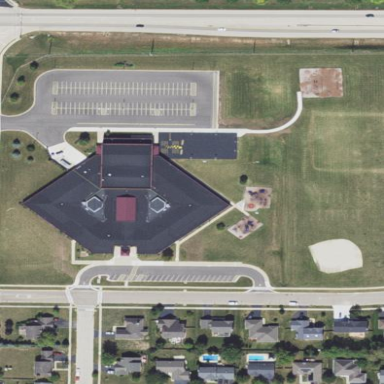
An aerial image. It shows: School building.